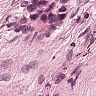
Metastatic tissue present: yes